Question: I have a question about my UML diagram. I have made a system consisting of a "" parent class and the two child classes inherit from the "". Now my question is how to show the multiplicity notation between them, just like the multiplicity notation is shown between "Booking" and "client", where more clients can only have one booking each and the notation would be many to one.
The question is:
- The user in our system can only be a practitioner or a client, not both at the same time -->, therefore, the notation would be 1 to 1- There are more users and the different users could be either a practitioner or a client --> therefore the notation would be 1..n to 1..n
What is the right way to write it? Is it wrong to write multiplicity notation when a class inherits? Please help I have spend like 2 hours on figuring it out.

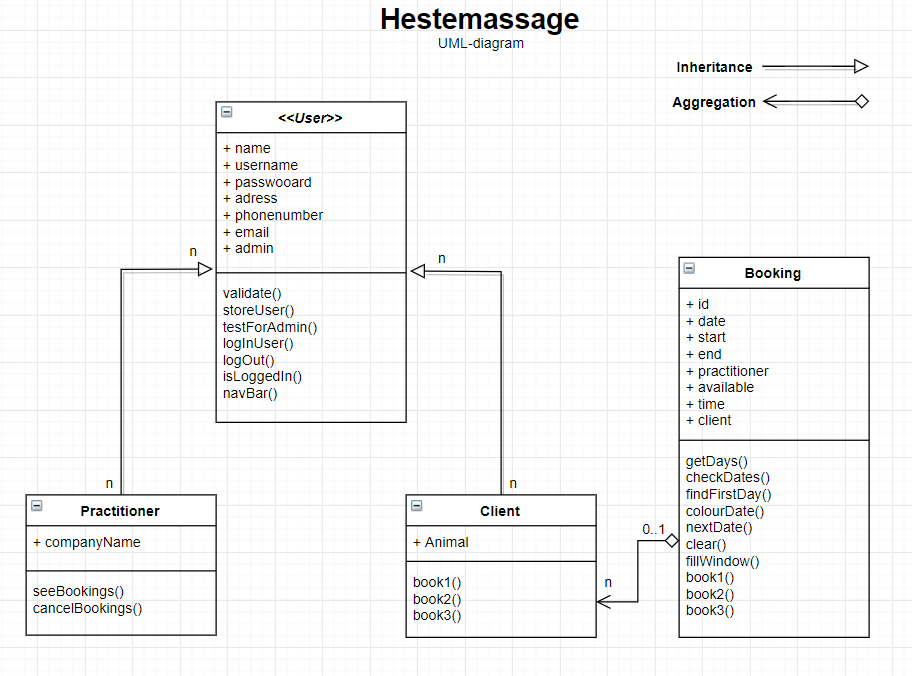
Answer: You don't. There are no multiplicities on a Generalization in UML.
The fact that your 'User' is either a 'Cient' or 'Practitioner' can be expressed by setting your 'User' . The notation for abstract classes is to set the name in . This way you cannot instantiate 'User' instance directly, but you have to use one of the concrete subclasses.
The second phrase doesn't really constrain anything, so you don't have to mention it at all.
Remark: the guillemets and are reserved in UML to denote stereotypes and keywords. As it is right now your 'User' class is really an unnamed class with stereotype